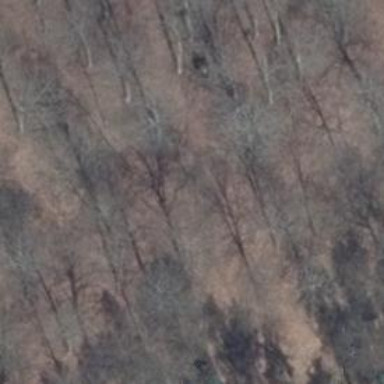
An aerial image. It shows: Hunting stand.